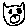
Label: cat